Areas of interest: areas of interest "Business office"
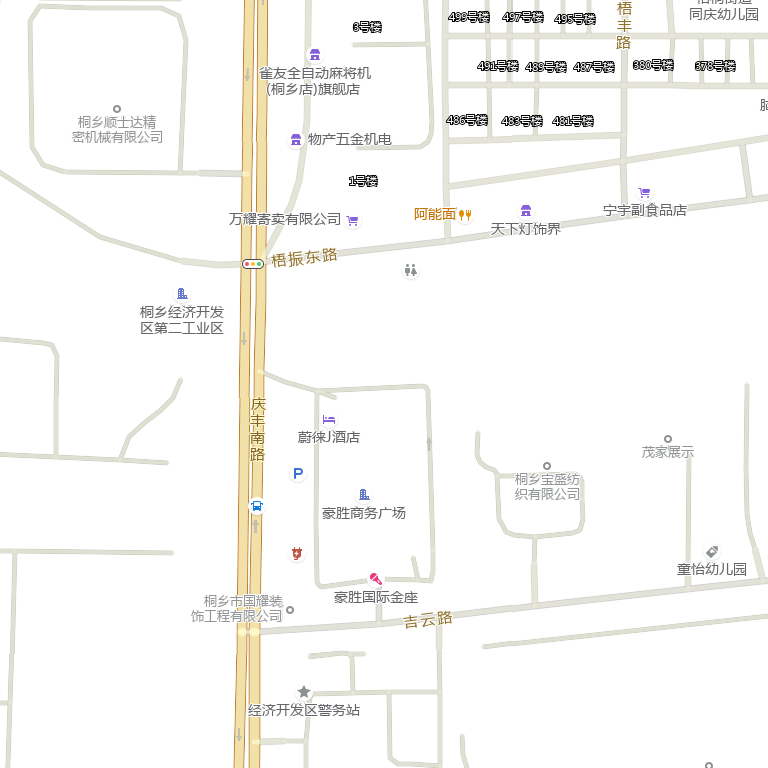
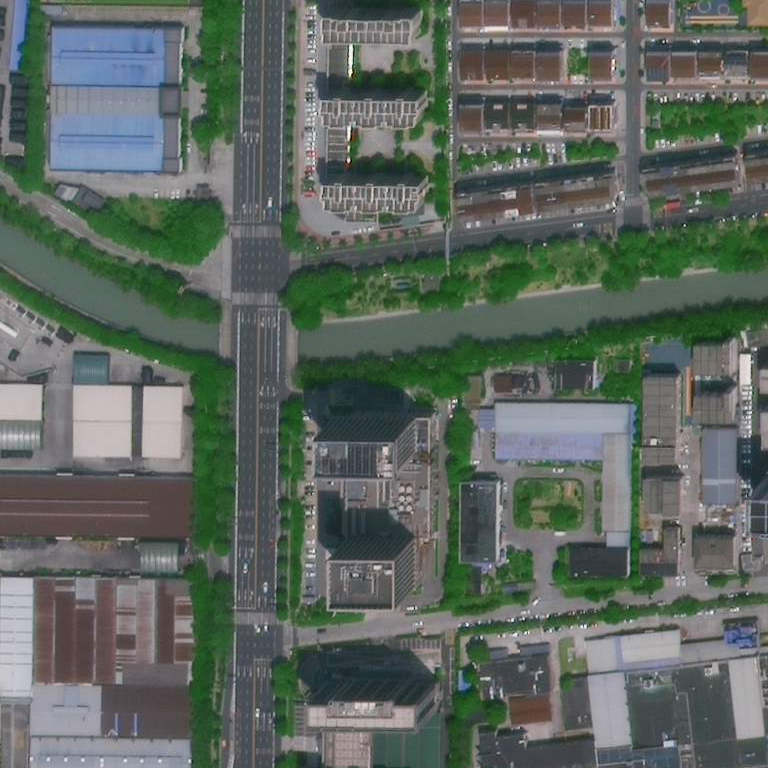